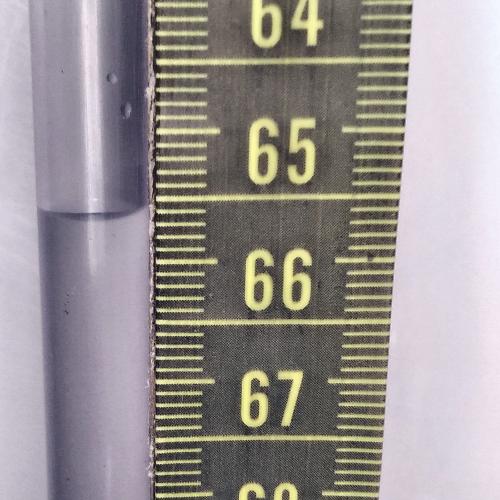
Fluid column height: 65.6 cm